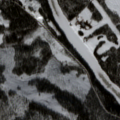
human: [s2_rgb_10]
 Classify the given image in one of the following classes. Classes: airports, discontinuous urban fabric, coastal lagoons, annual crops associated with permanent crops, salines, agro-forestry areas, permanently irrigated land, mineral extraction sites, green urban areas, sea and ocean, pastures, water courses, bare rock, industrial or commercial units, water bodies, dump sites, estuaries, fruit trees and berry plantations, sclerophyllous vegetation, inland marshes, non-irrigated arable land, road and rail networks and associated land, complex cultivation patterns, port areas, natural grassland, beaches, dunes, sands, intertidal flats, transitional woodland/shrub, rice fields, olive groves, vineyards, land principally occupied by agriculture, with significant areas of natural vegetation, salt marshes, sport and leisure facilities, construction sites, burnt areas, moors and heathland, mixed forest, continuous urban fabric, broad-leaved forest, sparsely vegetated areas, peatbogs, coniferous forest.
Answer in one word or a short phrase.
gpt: coniferous forest, transitional woodland/shrub, water courses